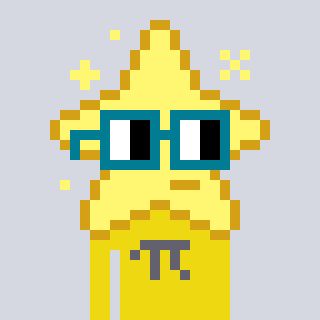
a pixel art character with square dark green glasses, a star-shaped head and a yellow-colored body on a cool background